Question: Does anyone understand how Apple manipulated the regular UIPickerView to look like the image below? Instead of two rows, I only need one in the middle. If anyone can point me in the right direction or show me a tutorial I'd really appreciate it.
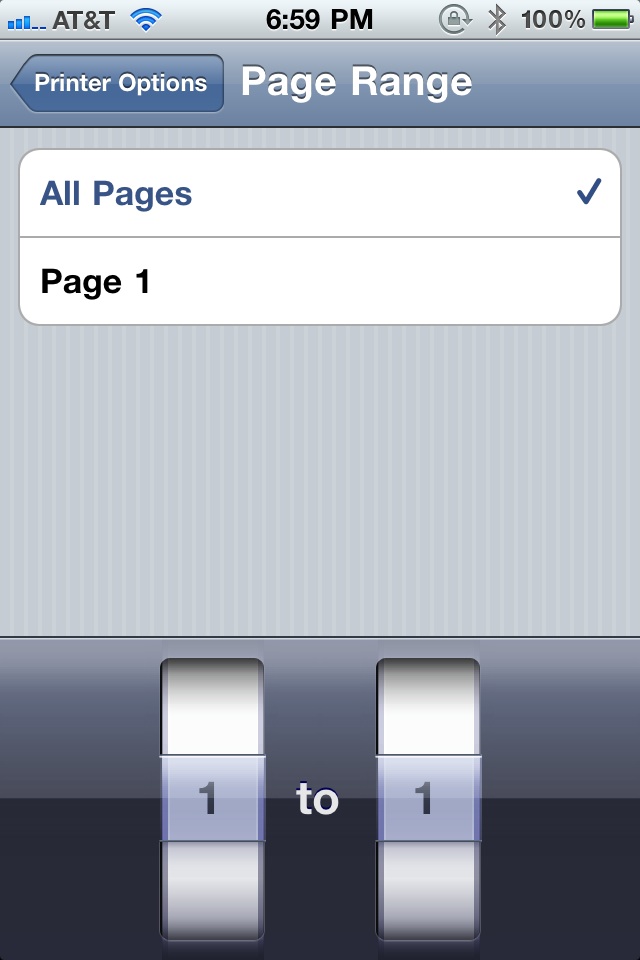
Answer: Try making a narrow picker view.
Set it atop an image view.
Fill the image view with a screenshot of the picker background.